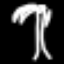
Label: palm tree